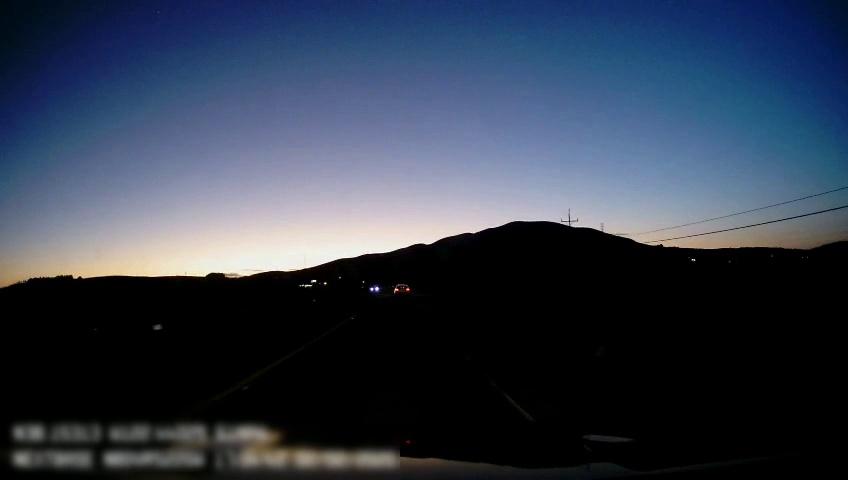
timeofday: Dusk/Dawn/Twilight
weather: Other
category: Drivable Space
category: Vehicles | Car
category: Lanes | Current Lane
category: Lanes | Current Lane